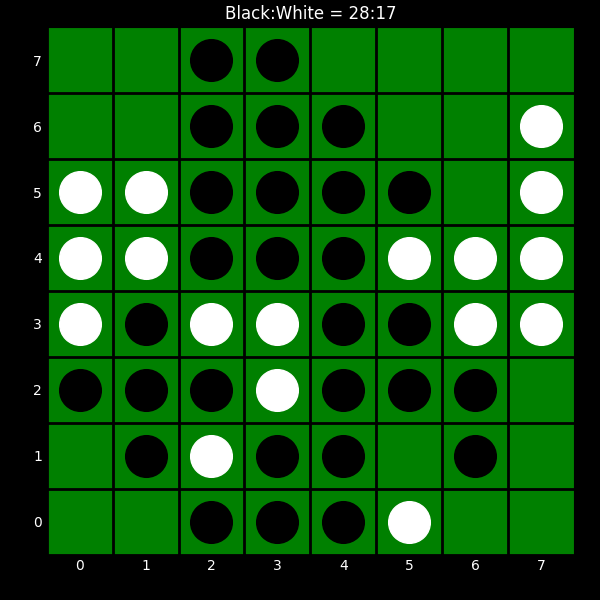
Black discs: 28
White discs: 17